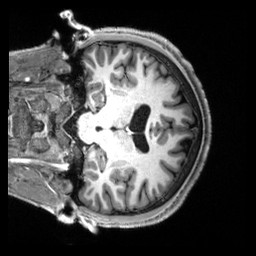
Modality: T1w
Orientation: coronal
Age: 21
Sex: male
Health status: healthy
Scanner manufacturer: siemens
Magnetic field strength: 3 T
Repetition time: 2.5 s
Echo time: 0.00222 s